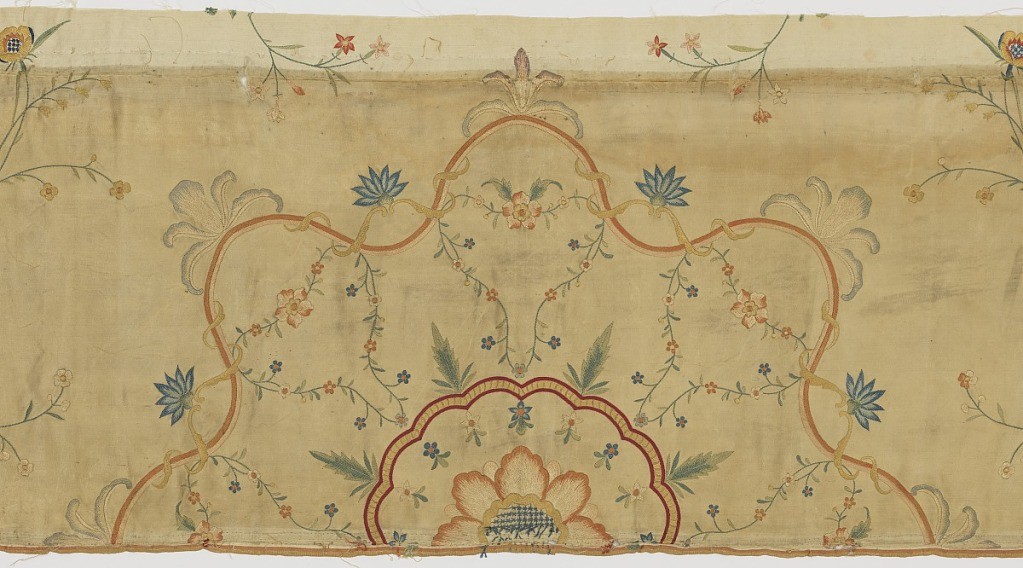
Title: Panel fragment
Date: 18th century
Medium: silk Technique: embroidered on satin
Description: Fragment from the center of the panel in ivory-colored silk satin embroidered in polychrome silks to form a central medallion of large-size flowers framed by ribbons and flowering vines in a field of meandering vines.